Question: In SQL Server can you select the first set of values (i.e. week numbers 1 - 52) give them another value in a new column, then select the next lot of values.
The problem I am having is the data table I am working on has week numbers for each financial year, which starts the first Sunday after 1 October. So it simply iterates 1 - 52 for each financial year.
I am trying to make a column in a view that grabs the first 52 gives them the a financial year value of 1, then grabs the next 52 and gives them a financial year value of 2 etc (obviously with year 1 starting at the first record). I do have the Week Ending Date column to work with also.
Here is a snippet of the table:

Is this possible?
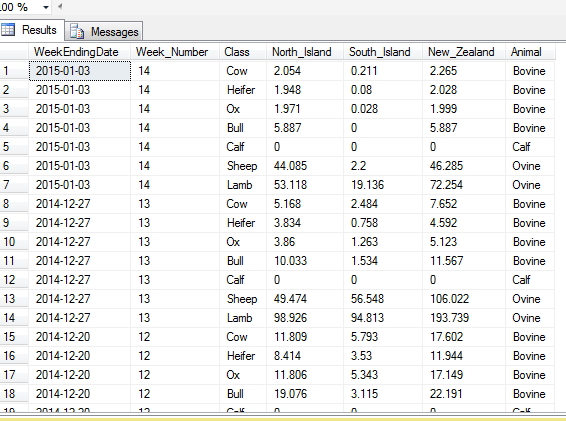
Answer: Leave the Sundays and Octobers. If I understand correctly, you only need to assign a rank to each occurrence of week number in order of the ending dates.
Please try this (but use copy of the table or transaction to check first; of course 'T' is name of your table):
'''
update T
set fiscal_year = YearNumbers.FiscalYear
from T
inner join
(
select WeekEndingDate, WeekNumber, DENSE_RANK() over (partition by WeekNumber order by WeekEndingDate) as FiscalYear
from T
) as YearNumbers
on T.WeekEndingDate = YearNumbers.WeekEndingDate and T.WeekNumber = YearNumbers.WeekNumber
'''